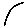
Label: line